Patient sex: F
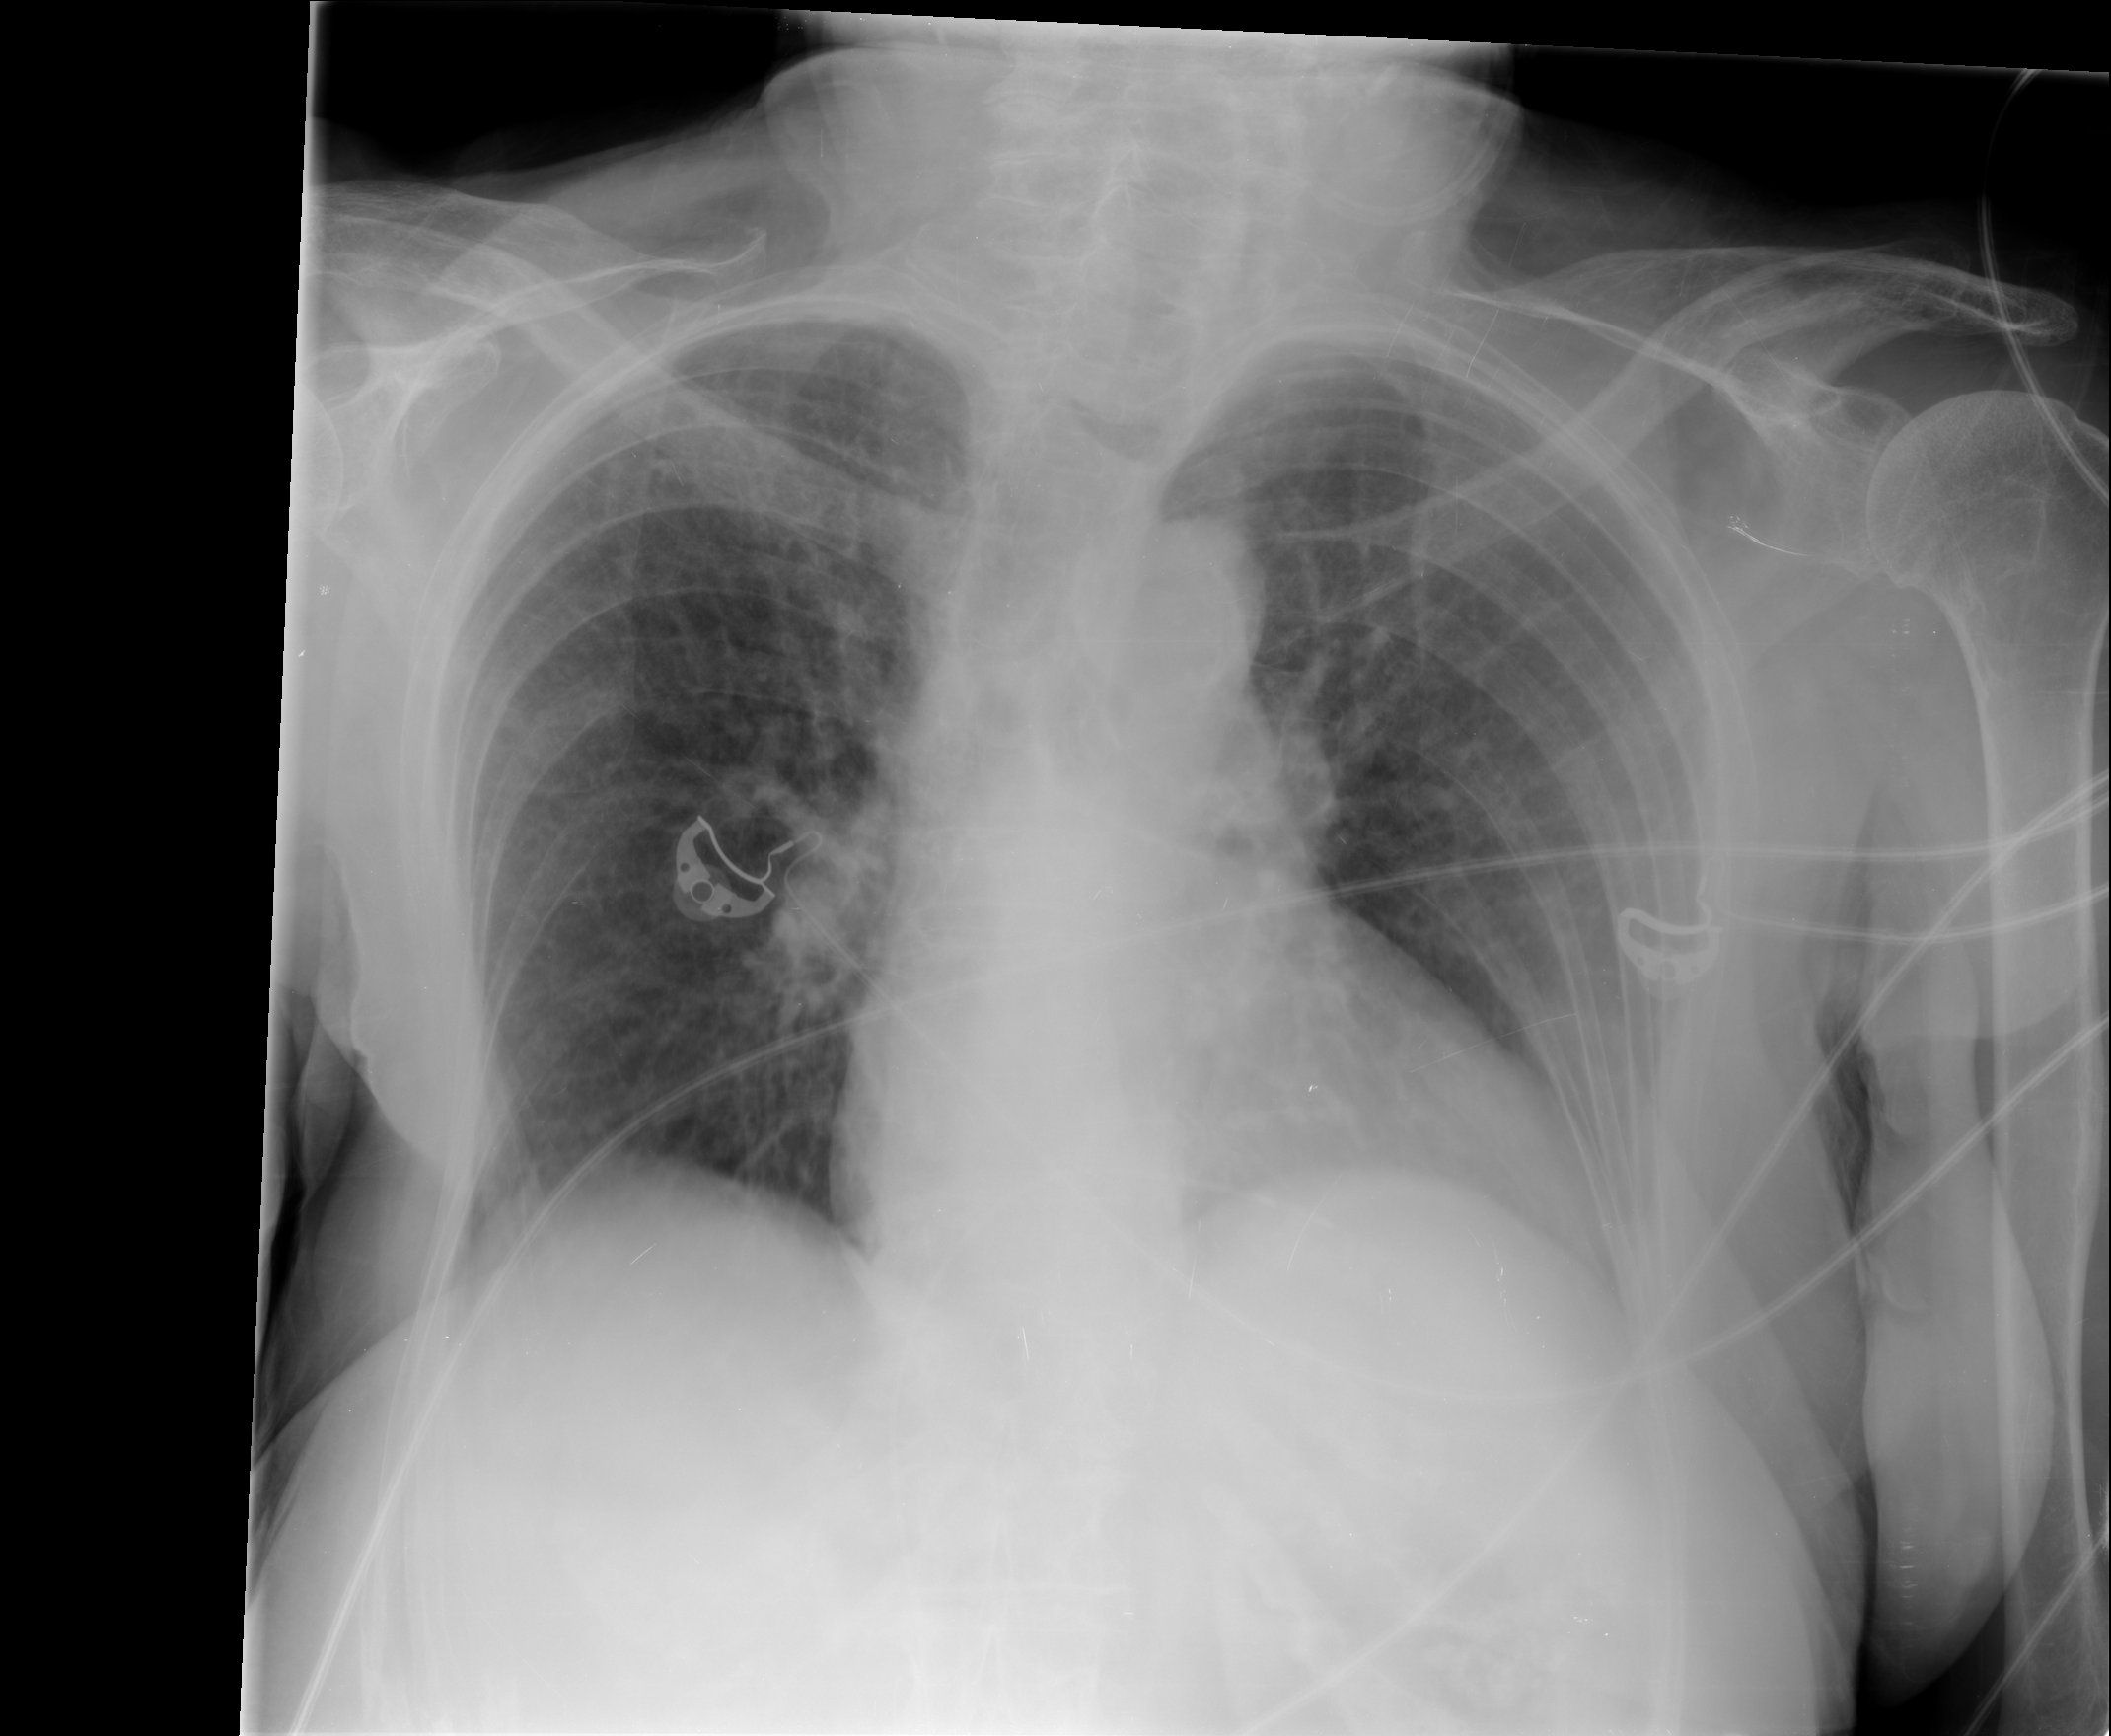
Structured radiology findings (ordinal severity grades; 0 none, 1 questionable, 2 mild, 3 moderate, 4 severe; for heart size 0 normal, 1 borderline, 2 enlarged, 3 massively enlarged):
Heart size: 0
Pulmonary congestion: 2
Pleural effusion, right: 0
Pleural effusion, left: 0
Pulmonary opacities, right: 0
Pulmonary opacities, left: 0
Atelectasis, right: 0
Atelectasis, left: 0